Interaction volume radius: 5 \u00c5
Interaction volume height: 30 \u00c5
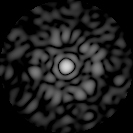
Disorder parameter: 0.8378